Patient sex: F
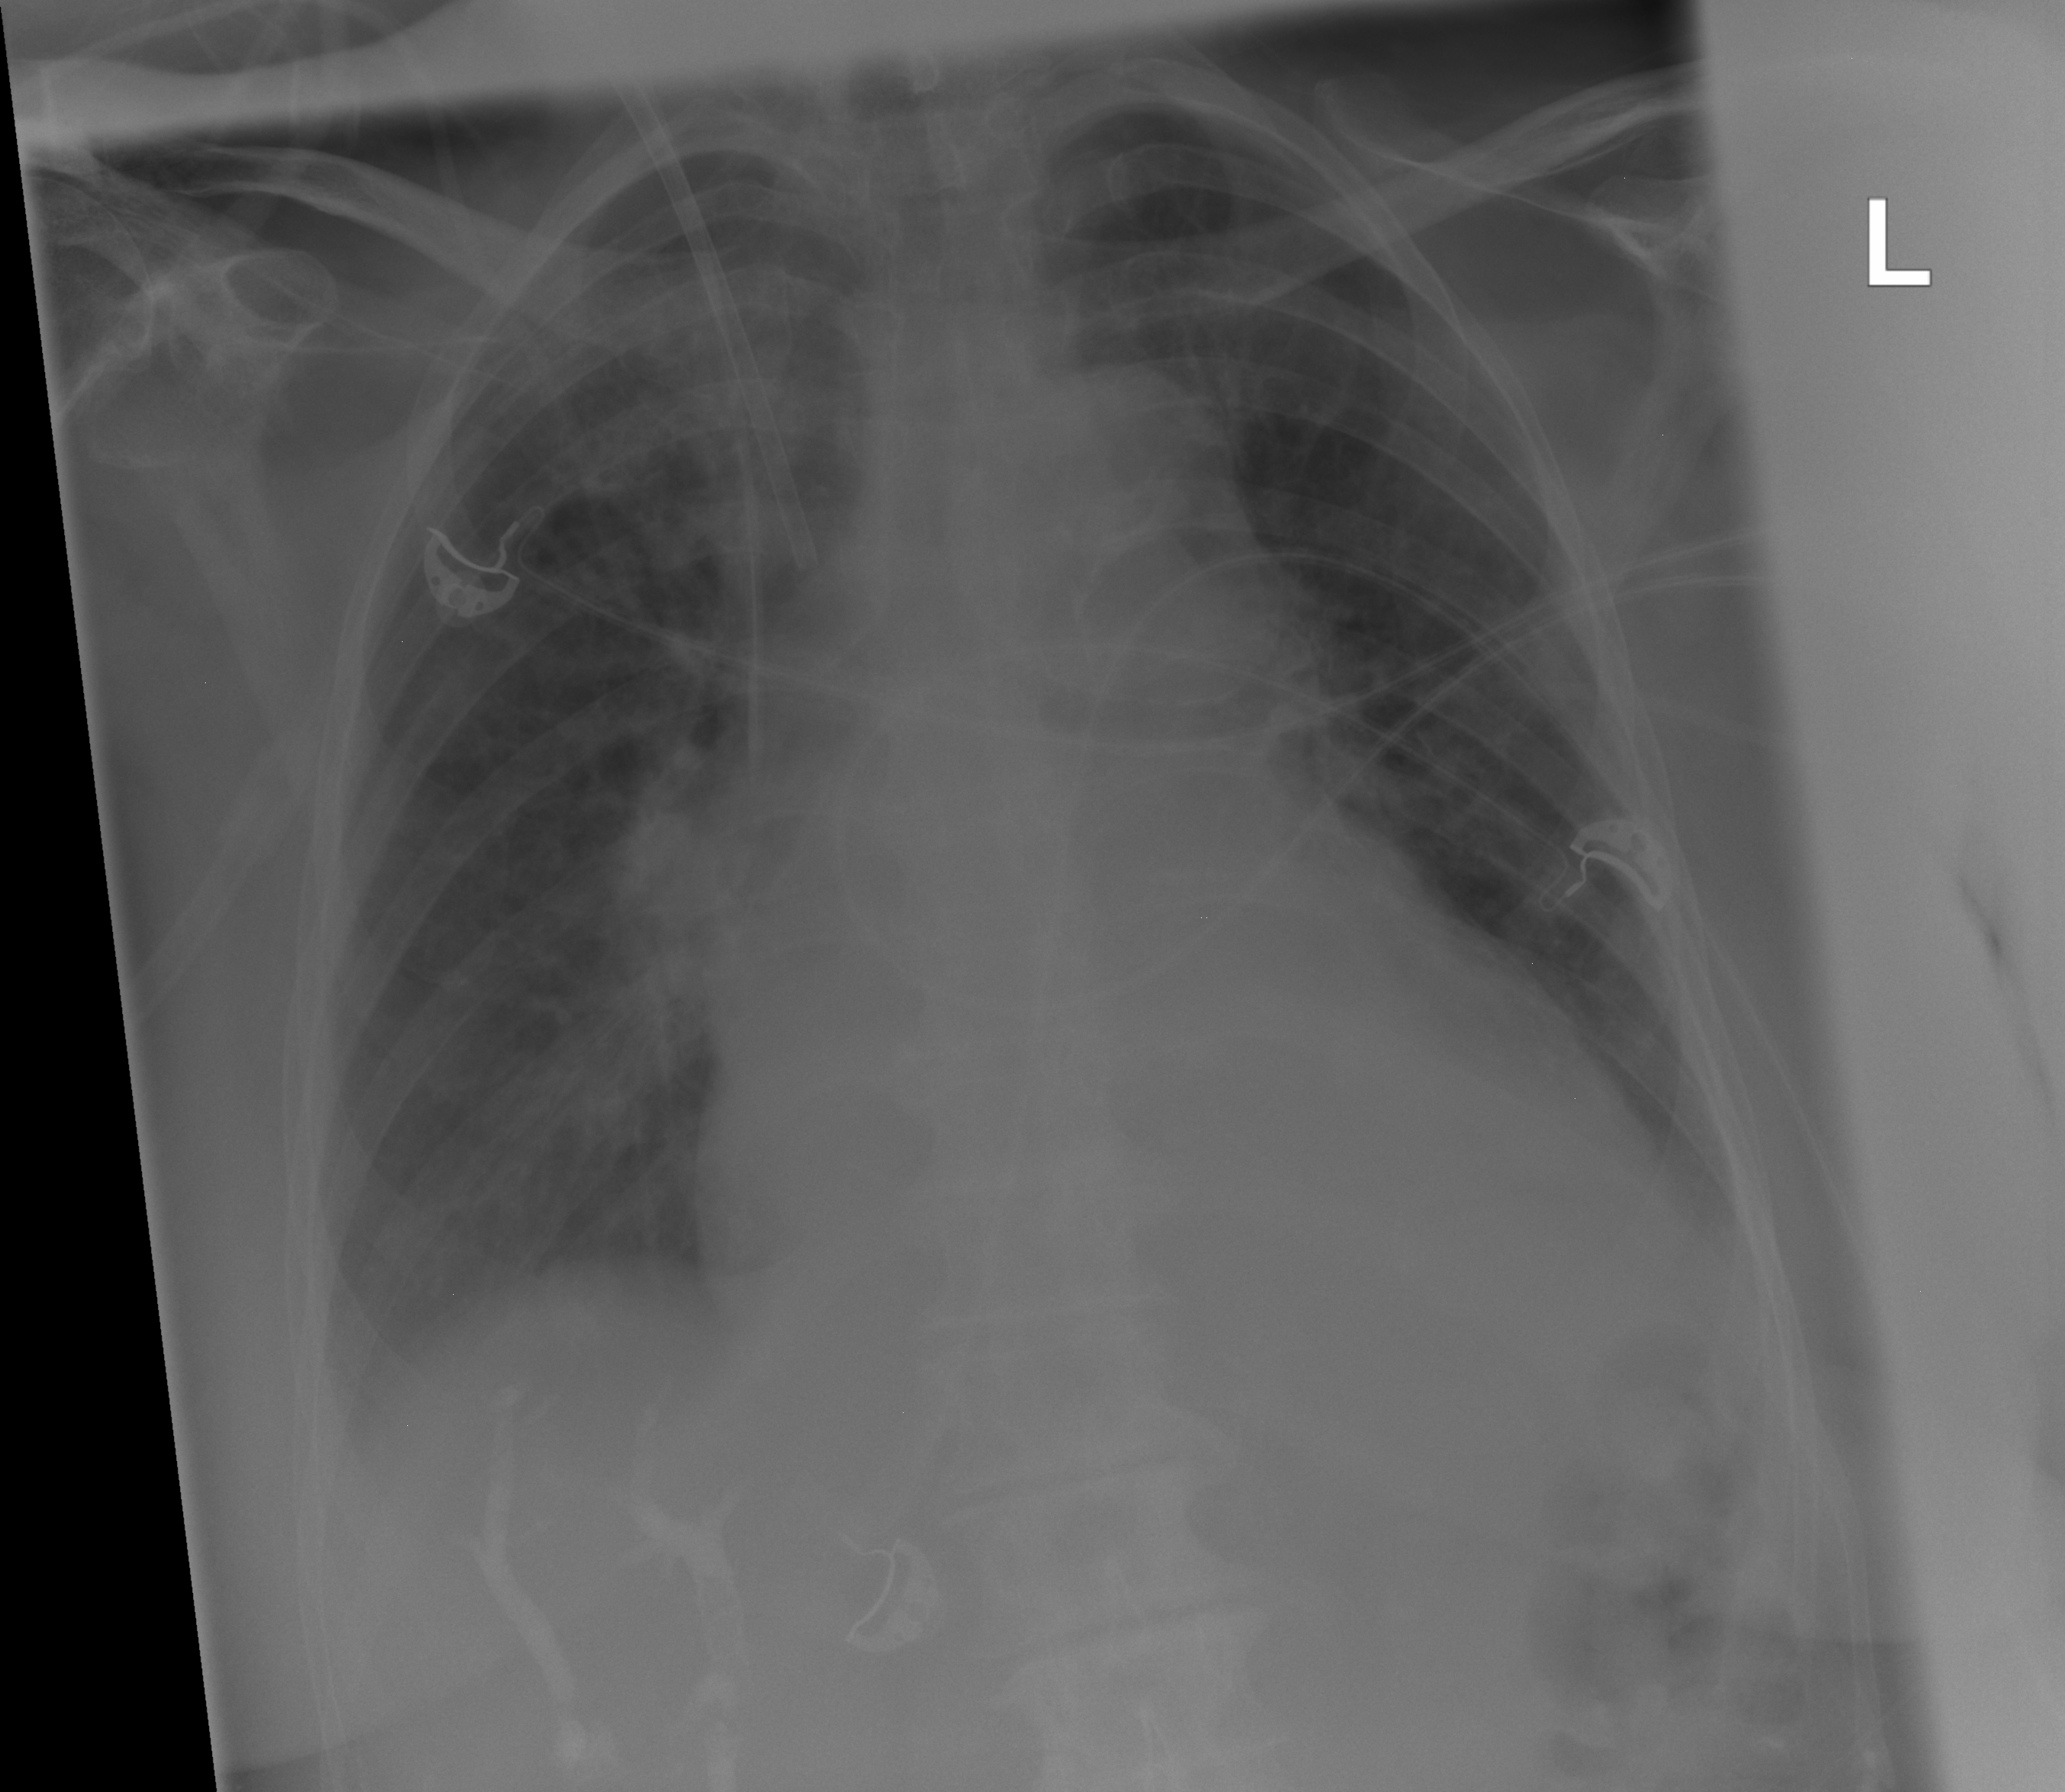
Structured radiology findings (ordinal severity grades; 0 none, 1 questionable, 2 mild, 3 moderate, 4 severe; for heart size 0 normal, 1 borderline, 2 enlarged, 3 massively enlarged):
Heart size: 2
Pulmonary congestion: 1
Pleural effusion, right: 1
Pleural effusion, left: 1
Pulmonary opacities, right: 0
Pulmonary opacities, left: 0
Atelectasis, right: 2
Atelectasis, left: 2